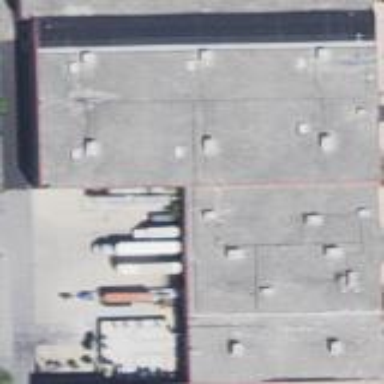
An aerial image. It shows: Commercial building housing bar.